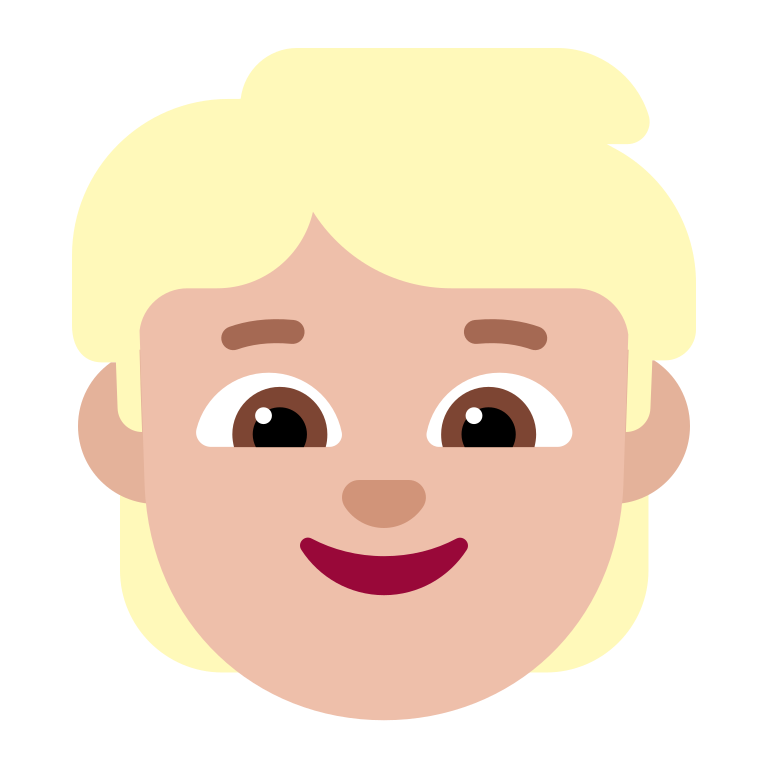
child flat  light